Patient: sex F, age 76
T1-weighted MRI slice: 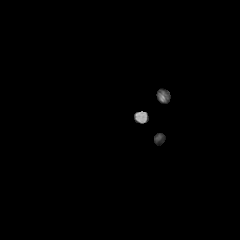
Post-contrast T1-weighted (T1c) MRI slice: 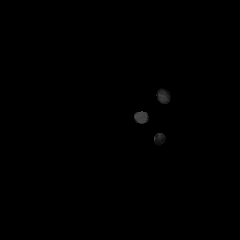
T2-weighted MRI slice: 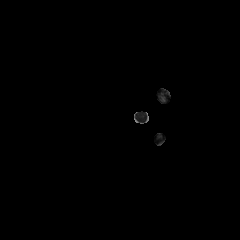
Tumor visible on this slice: no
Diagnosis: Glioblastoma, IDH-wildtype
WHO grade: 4